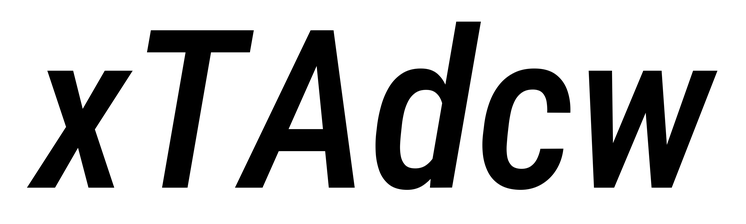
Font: Roboto-Italic_Condensed_Medium_Italic